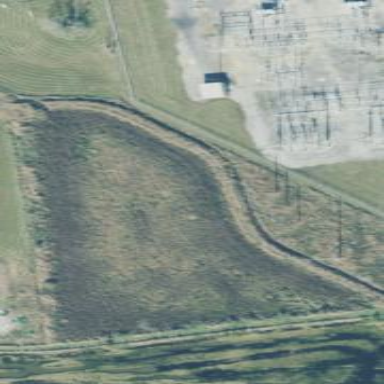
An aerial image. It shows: Distribution power substation secured by fence.